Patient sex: M
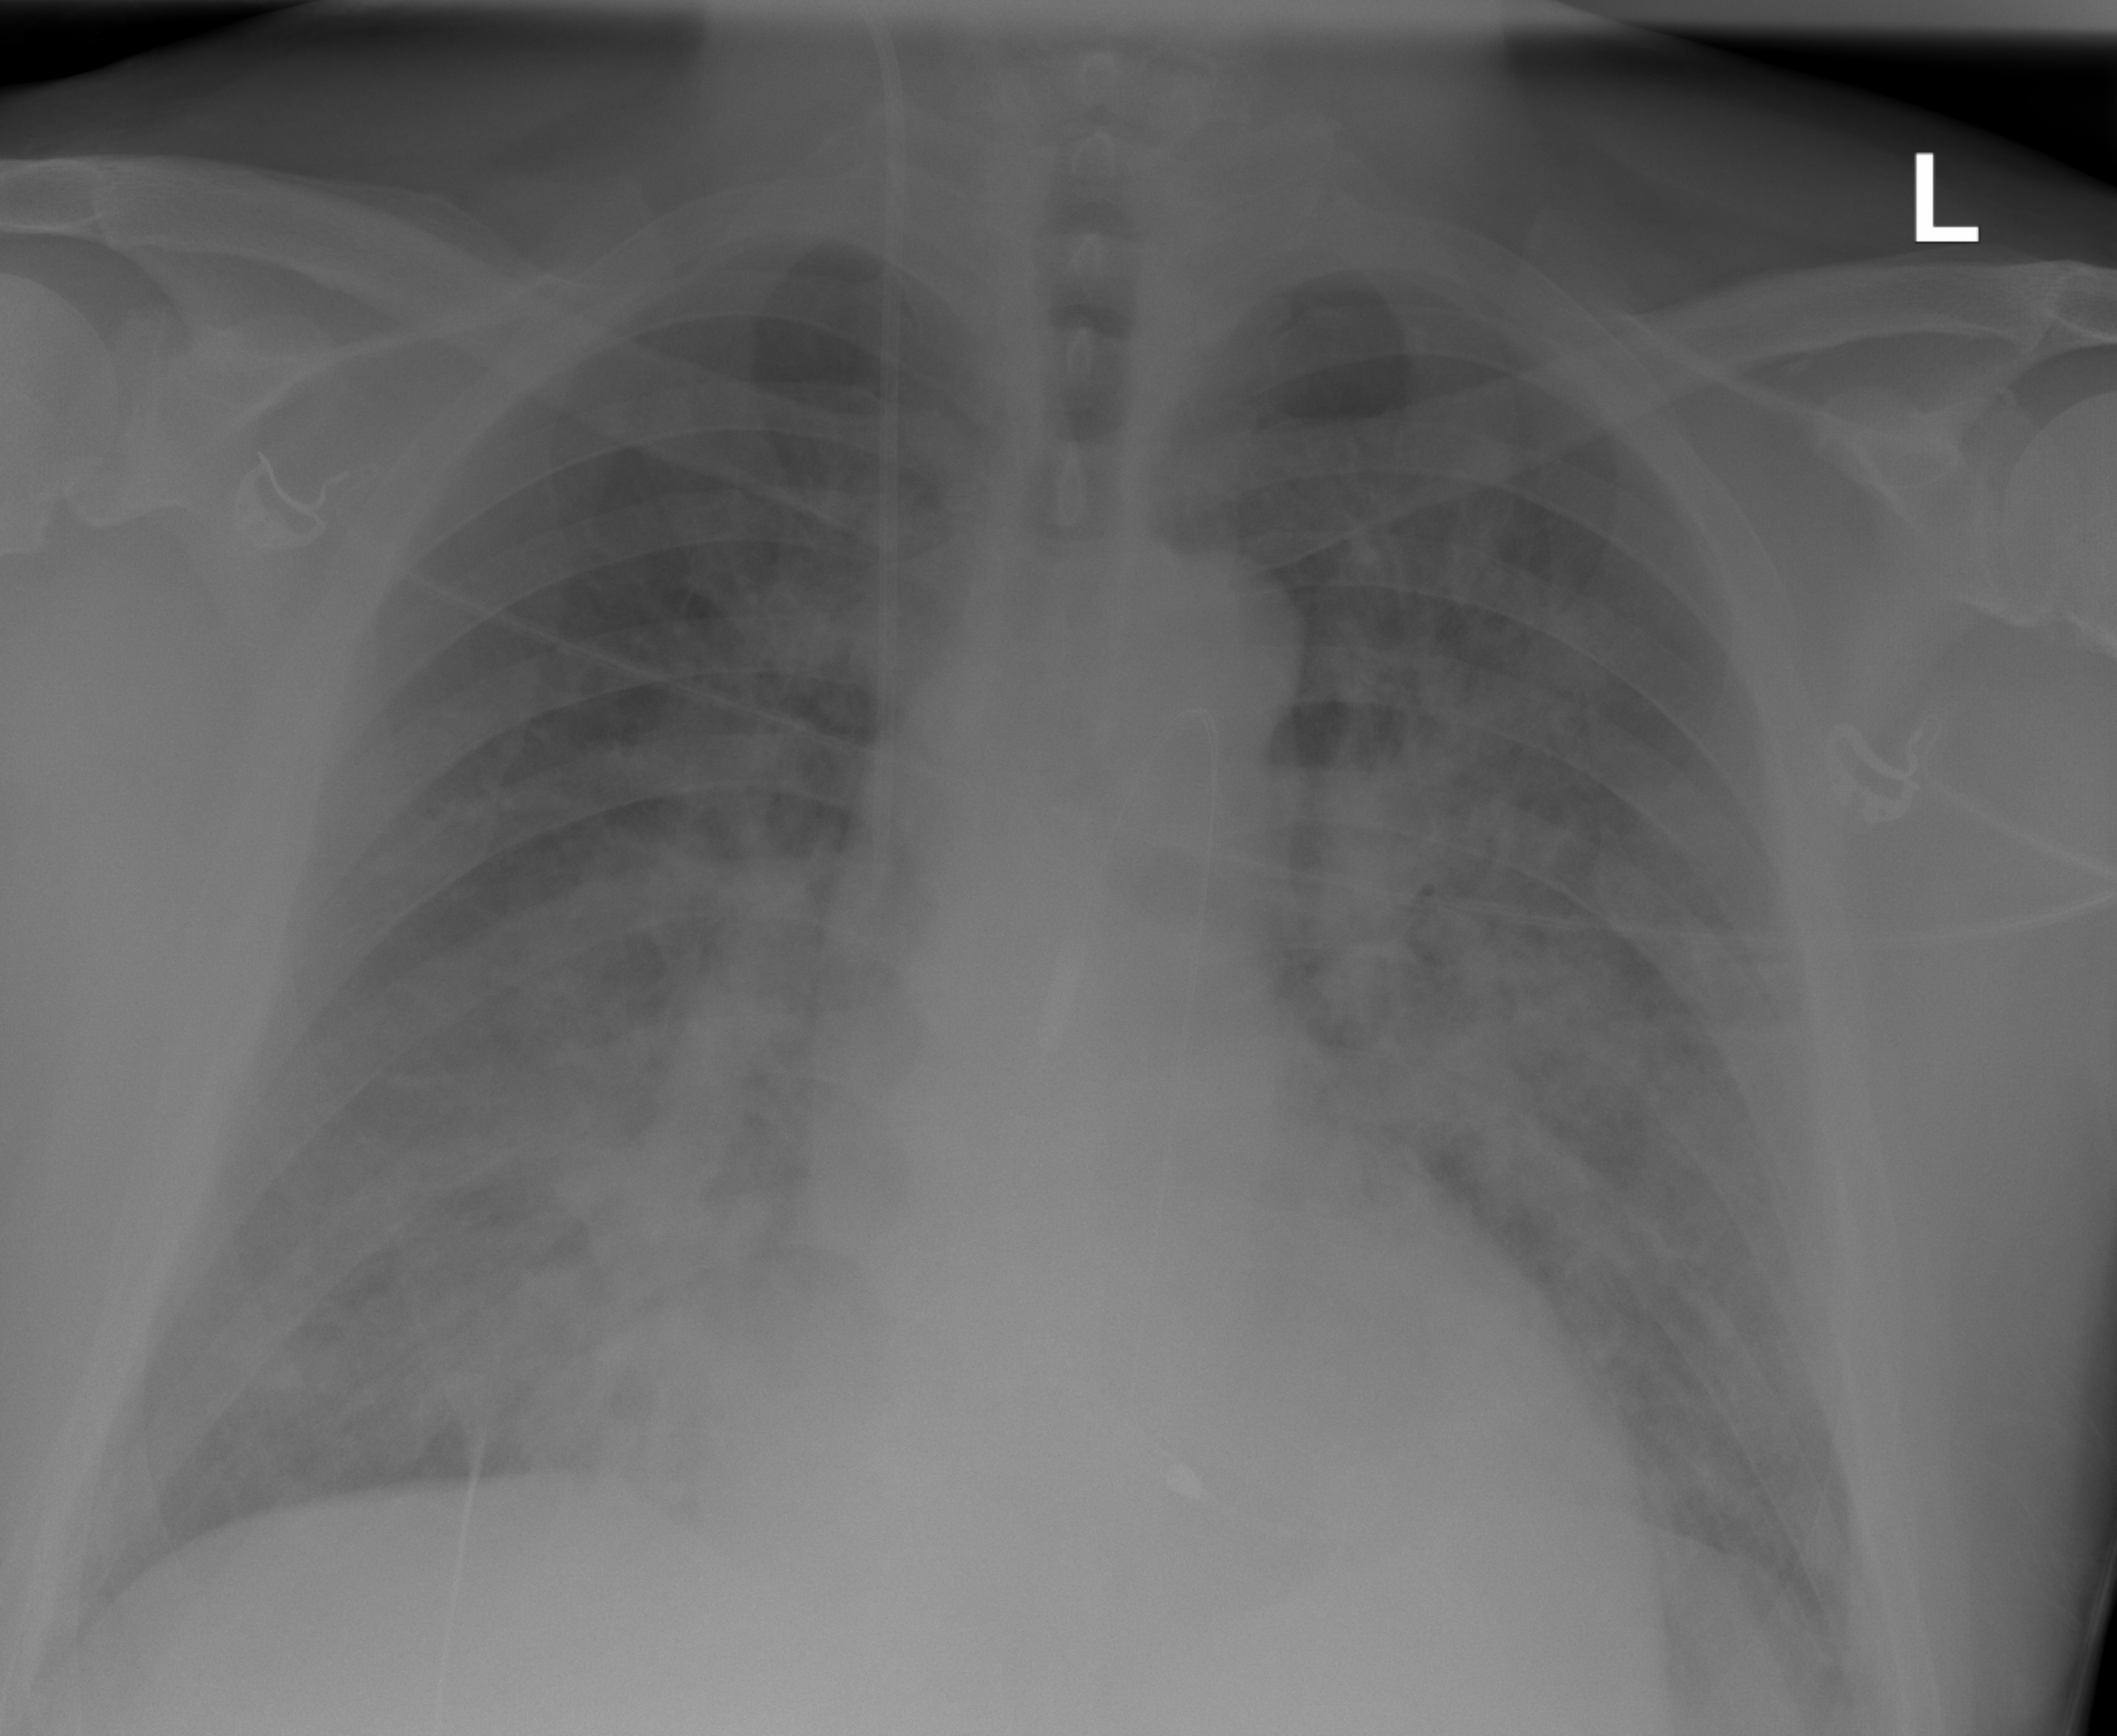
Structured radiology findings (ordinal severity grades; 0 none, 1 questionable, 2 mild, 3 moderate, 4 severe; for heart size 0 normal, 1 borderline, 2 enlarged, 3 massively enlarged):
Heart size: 2
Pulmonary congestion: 2
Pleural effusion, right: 0
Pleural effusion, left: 0
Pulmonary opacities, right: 4
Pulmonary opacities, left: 3
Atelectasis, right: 2
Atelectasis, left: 2